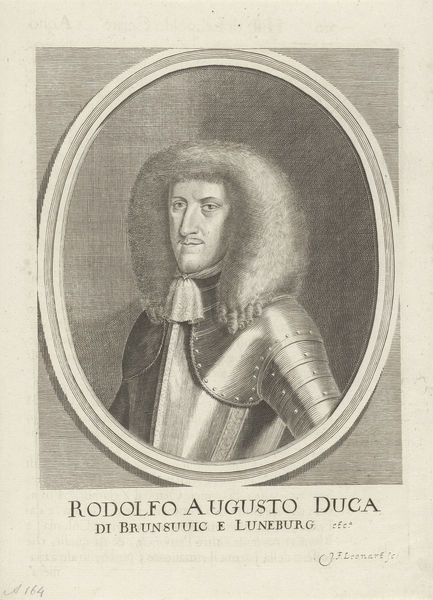
Titel: Portret van Rudolf August van Brunswijk-Wolfenbüttel
Künstler: Johann Friedrich Leonard
Standort: Amsterdam
Institution: Rijksmuseum
Schlagwörter: homme, portrait, cheveux, espagnol, fusain, chevalier, armure, perruque, noble, augusto, nom, rodolfo, duca